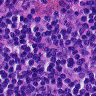
Metastatic tissue present: no